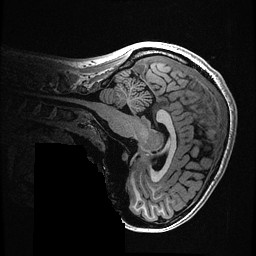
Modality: T1w
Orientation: sagittal
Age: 23
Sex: female
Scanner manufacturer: ge
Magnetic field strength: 3 T
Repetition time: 0.006952 s
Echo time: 0.00292 s